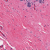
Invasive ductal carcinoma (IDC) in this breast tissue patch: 0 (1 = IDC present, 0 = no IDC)